Field crop: maize
Growth stage: 2
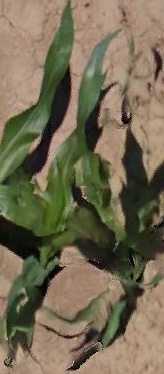
Species: maize